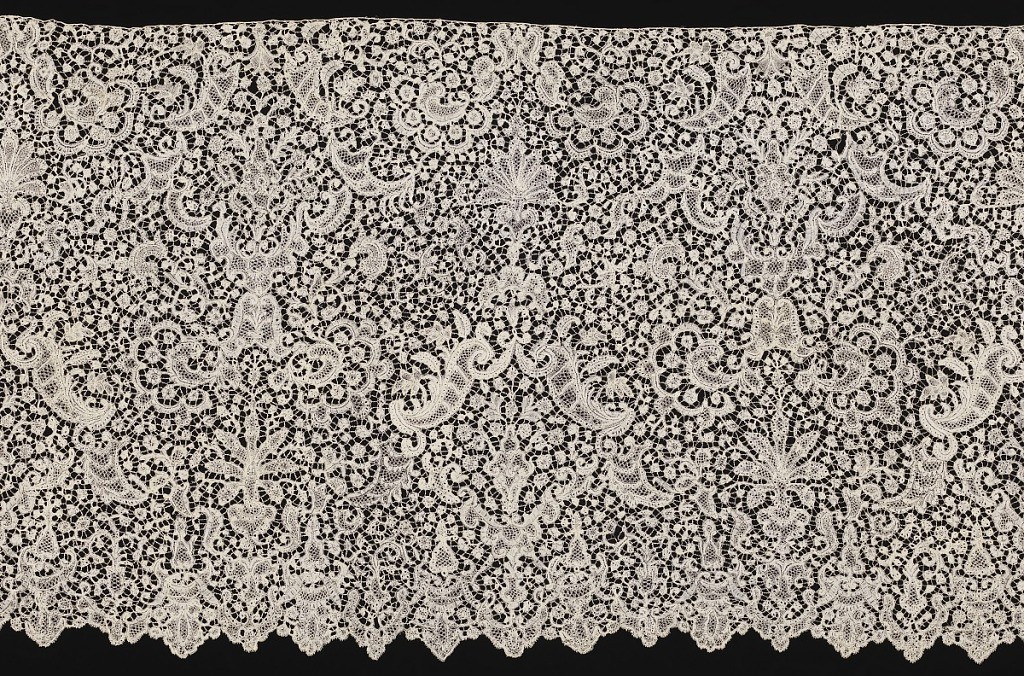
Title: Flounce
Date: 1700–1750
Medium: linen Technique: bobbin lace, Brussels style
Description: Brussels-style flounce patterned by two alternating vertically symmetrical groupings of scrolls and plants.